Aerial crown-view tile of a tropical tree (Barro Colorado Island, Panama), acquired 20250317:
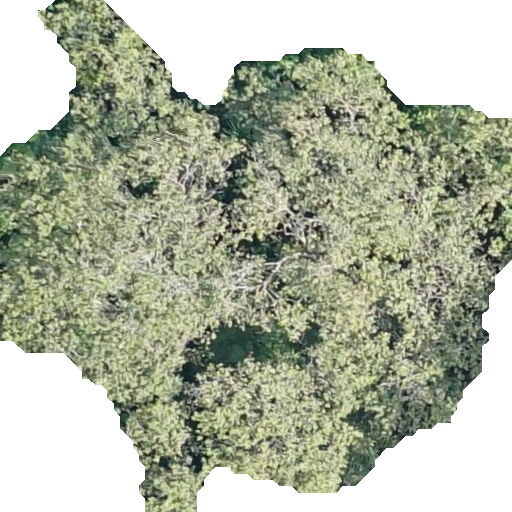
Species: Apeiba membranacea
GBIF accepted scientific name: Apeiba membranacea
Crown area: 281.192 m²